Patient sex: M
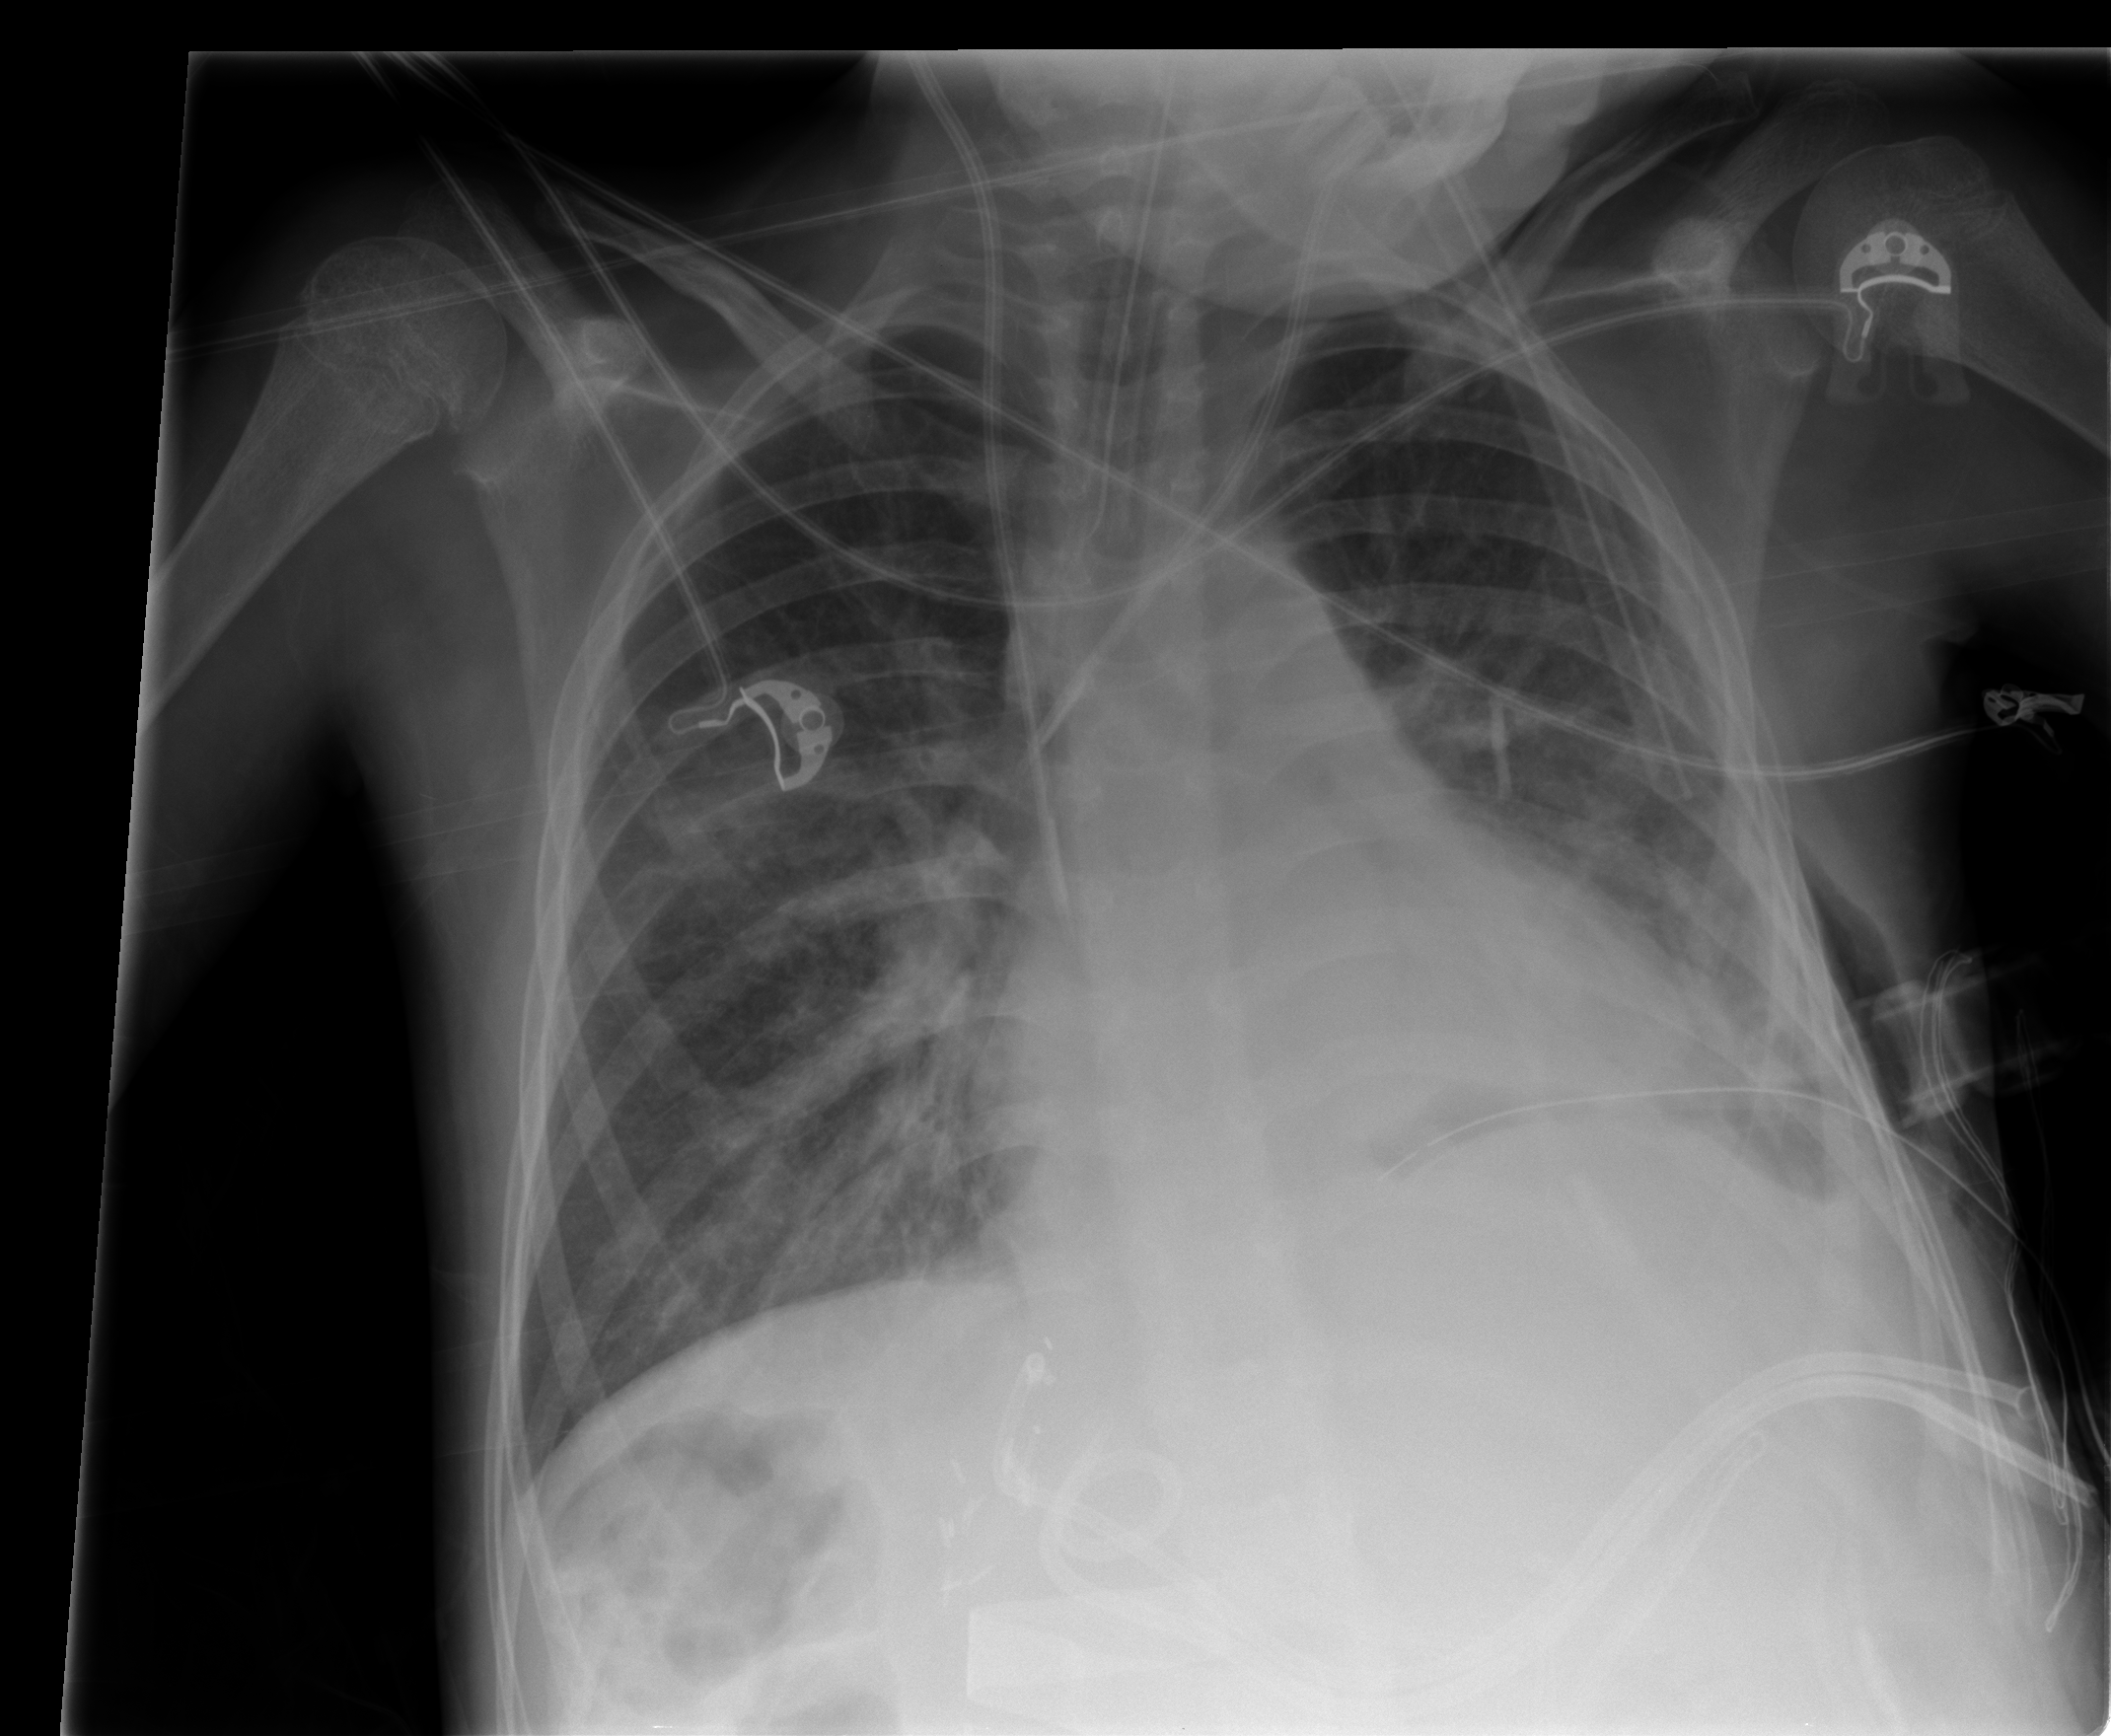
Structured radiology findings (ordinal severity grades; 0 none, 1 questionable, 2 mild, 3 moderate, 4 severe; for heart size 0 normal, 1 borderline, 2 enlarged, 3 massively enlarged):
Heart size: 2
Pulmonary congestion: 2
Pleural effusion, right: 0
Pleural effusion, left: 2
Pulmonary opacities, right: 2
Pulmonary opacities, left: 2
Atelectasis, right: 0
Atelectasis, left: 3